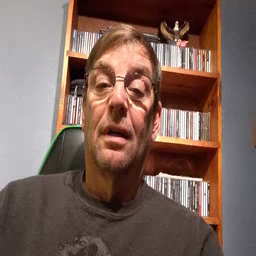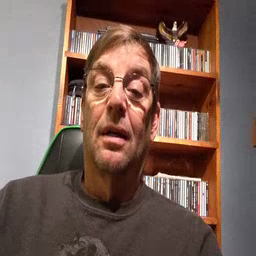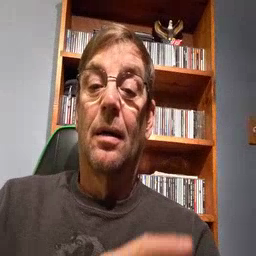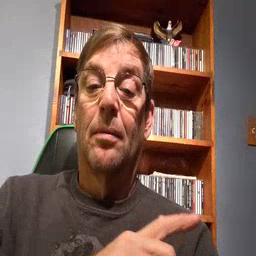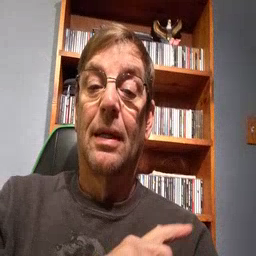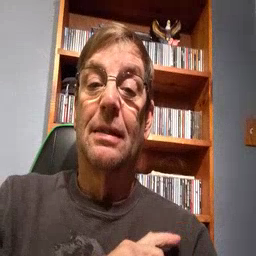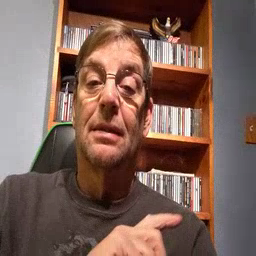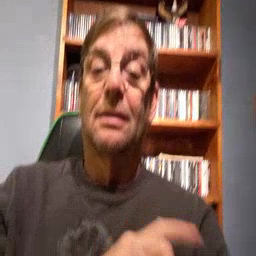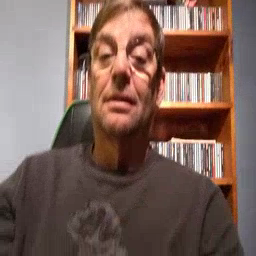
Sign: police